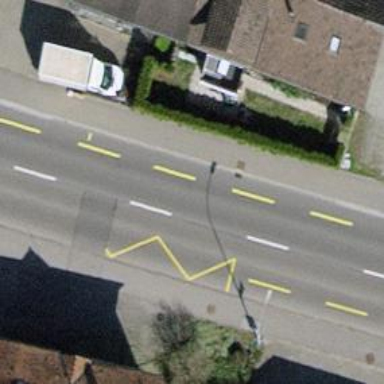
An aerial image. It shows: Public transport stop position.